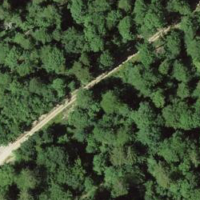
EUNIS habitat code: 41
Species observed at this site:
Corylus avellana